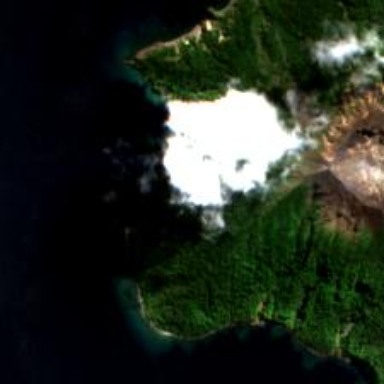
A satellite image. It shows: Majestic volcano in its natural splendor.